Aerial crown-view tile of a tropical tree (Barro Colorado Island, Panama), acquired 20250818:
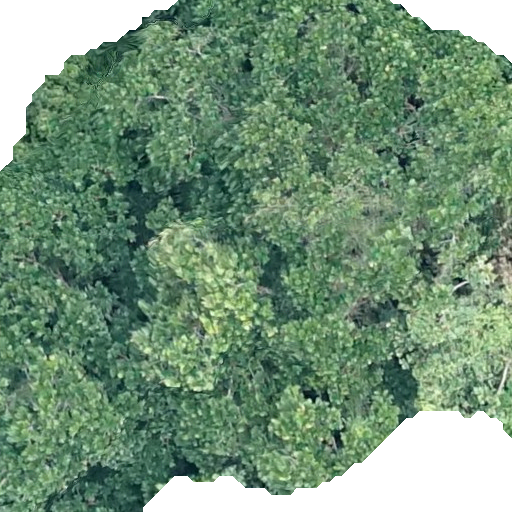
Species: Anacardium excelsum
GBIF accepted scientific name: Anacardium excelsum
Crown area: 411.754 m²